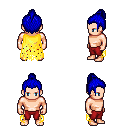
a pixel art fantasy rpg character, male body template, human, light skin, yellow tattered cape, red pants, blue short topknot hairstyle, four views (front, back, left, right), 2x2 character sprite sheet, small pixel art, hard edges, no anti-aliasing